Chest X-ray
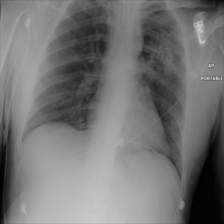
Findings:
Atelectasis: negative
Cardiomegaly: negative
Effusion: negative
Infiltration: positive
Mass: negative
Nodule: negative
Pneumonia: negative
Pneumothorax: negative
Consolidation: negative
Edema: negative
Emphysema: negative
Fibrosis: negative
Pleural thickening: negative
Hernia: negative